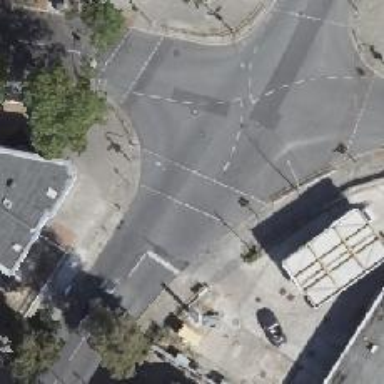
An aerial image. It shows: Road crossing with traffic signals.